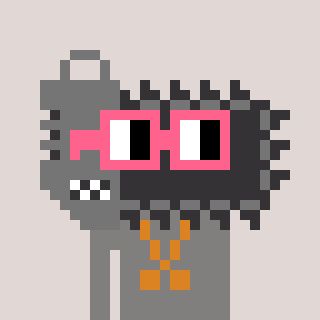
a pixel art character with square pink glasses, a chainsaw-shaped head and a bluegrey-colored body on a warm background